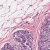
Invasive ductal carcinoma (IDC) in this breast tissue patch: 0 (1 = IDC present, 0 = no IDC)